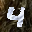
Label: 4